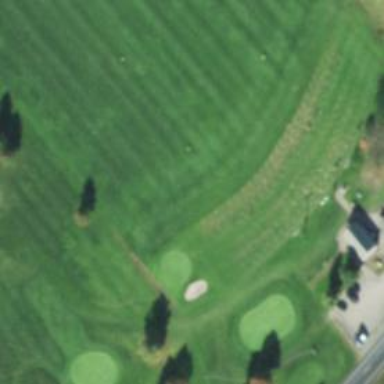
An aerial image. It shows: Grass area designated as golf tee.